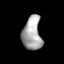
Tissue: prostate
Cell type: T cells
Senescence score: 0.7509
Nuclear area (px): 622
Mean DAPI intensity: 167.688